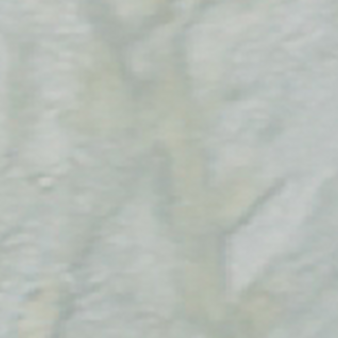
Label: other